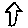
Label: house